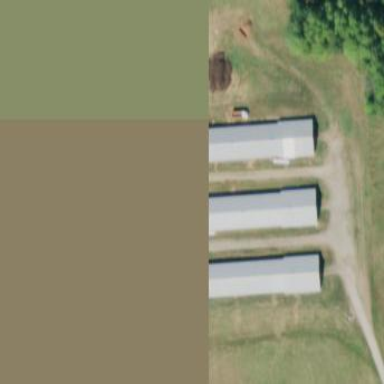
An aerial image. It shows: Feedlot in farmyard.